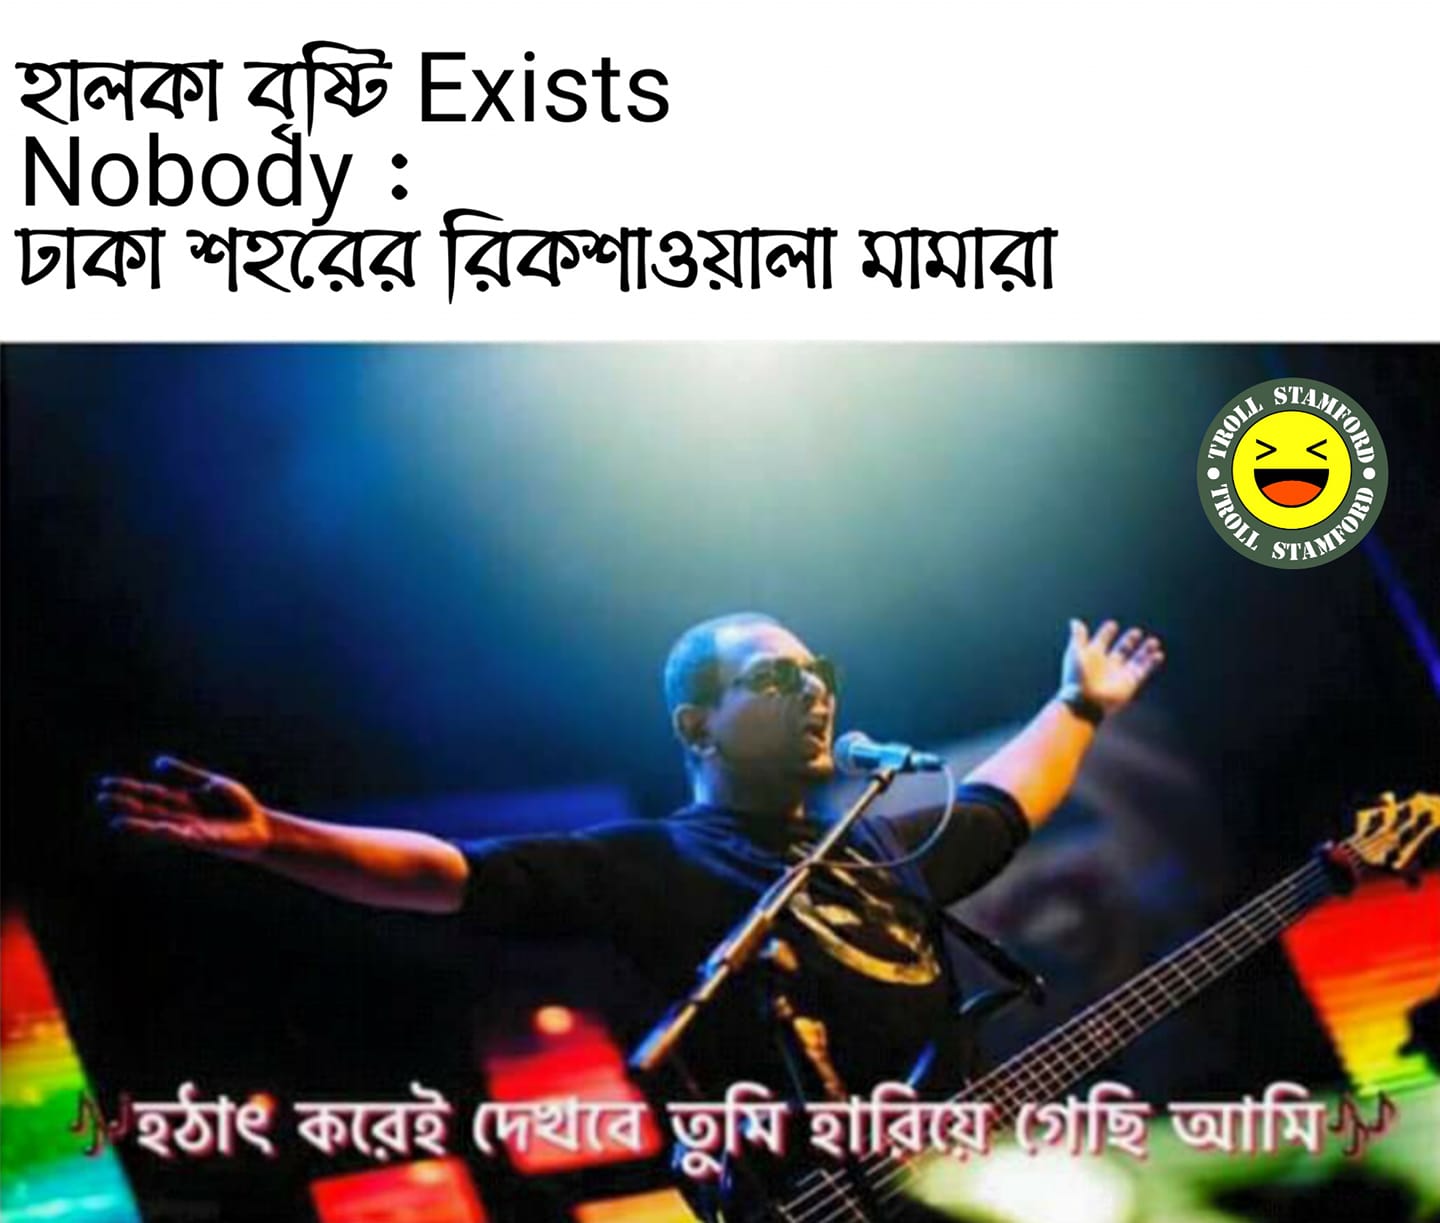
Caption: হালকা বৃষ্টি  Exists      Nobody :    ঢাকা শহরের রিকশাওয়ালা মামারা     হঠাত করেই দেখবে তুমি হারিয়ে গেছি আমি
Label: non-hate